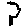
Label: tree